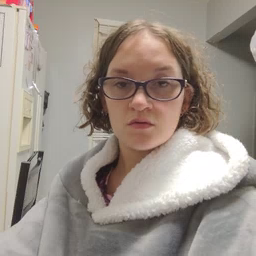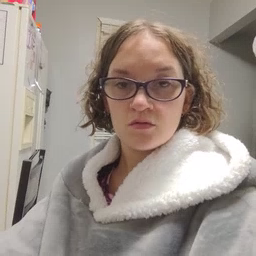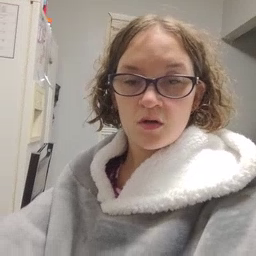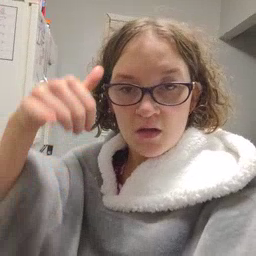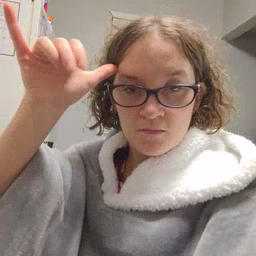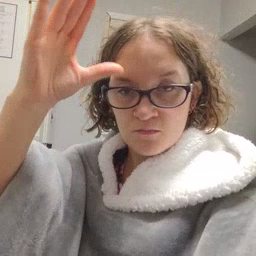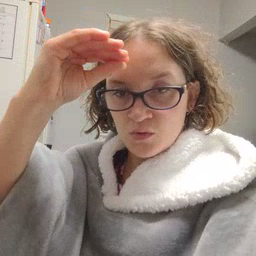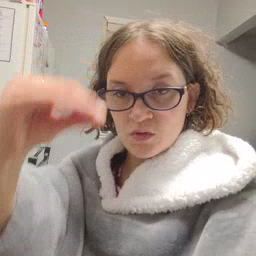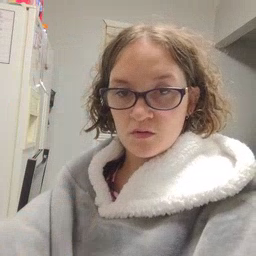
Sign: cowboy